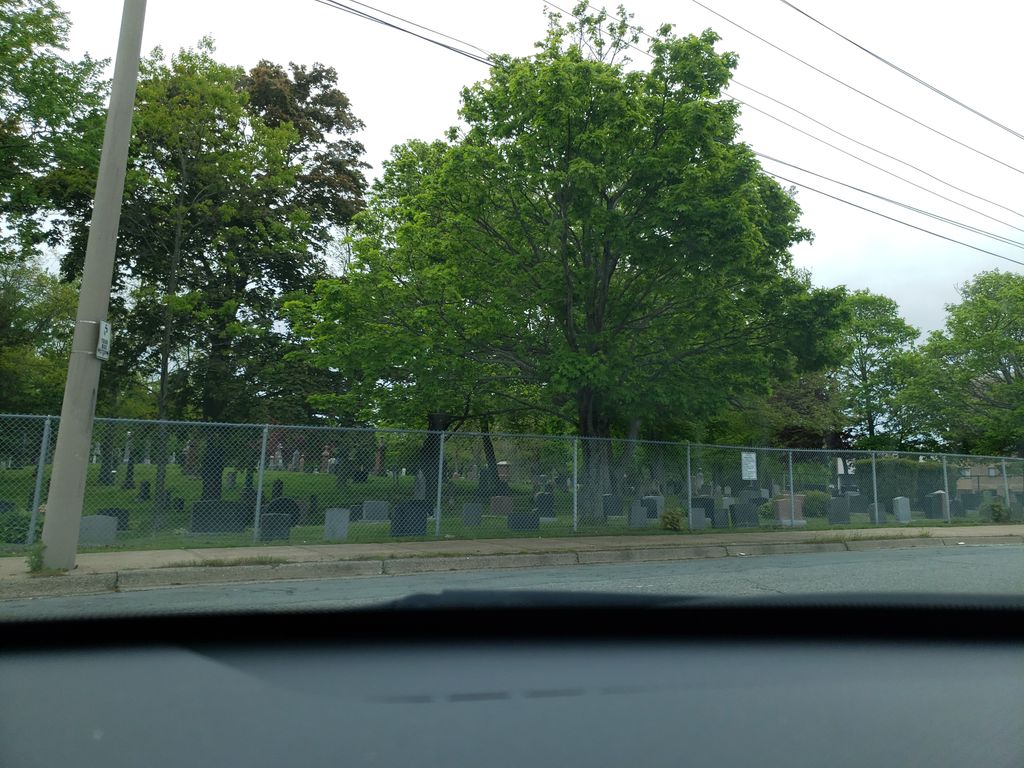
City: halifax